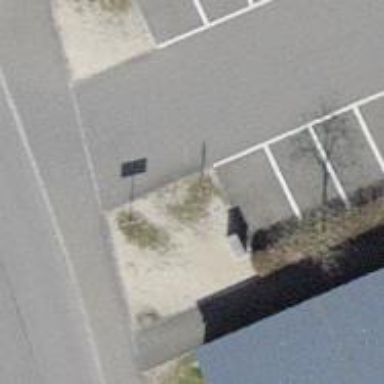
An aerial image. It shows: Power street cabinet.